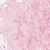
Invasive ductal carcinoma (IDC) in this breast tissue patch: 0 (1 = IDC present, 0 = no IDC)